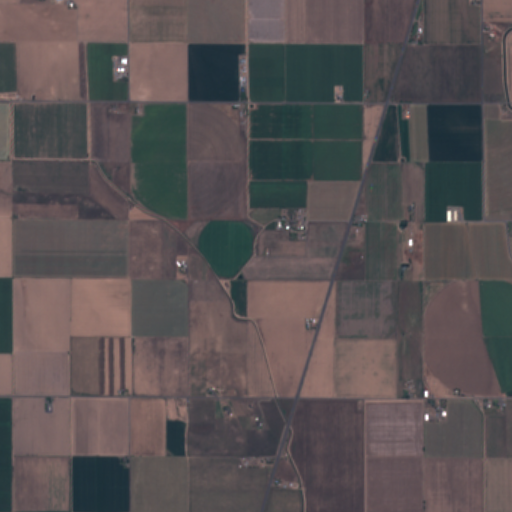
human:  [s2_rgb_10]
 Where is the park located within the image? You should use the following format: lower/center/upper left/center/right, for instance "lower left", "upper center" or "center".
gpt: The park is located in the lower right of the image.
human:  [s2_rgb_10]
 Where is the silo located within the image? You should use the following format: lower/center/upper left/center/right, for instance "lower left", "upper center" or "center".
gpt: The silo is located in the upper left of the image.
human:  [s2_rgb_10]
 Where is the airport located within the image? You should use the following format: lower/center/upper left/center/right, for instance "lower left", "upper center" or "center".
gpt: There is no airport in the image.